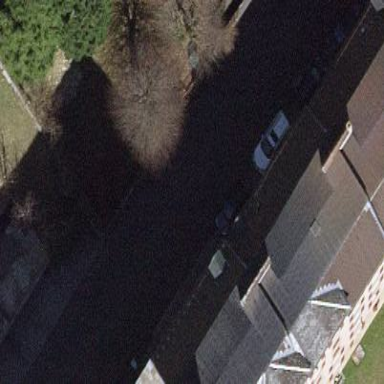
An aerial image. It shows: Street side parking spaces with parallel orientation.